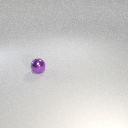
small purple metal sphere